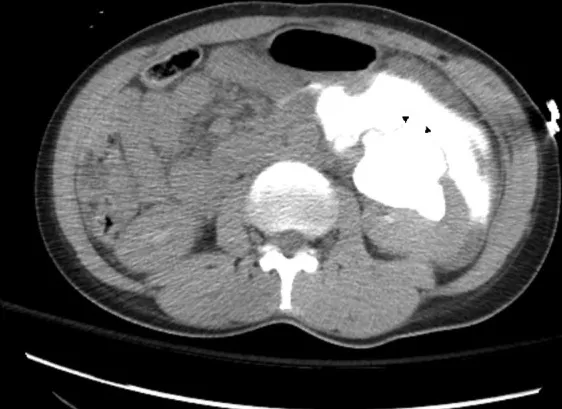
(A) Delayed phase of CT urogram; axial image of left kidney showing contrast extravasation and 11 mm defect (arrow heads) in the renal pelvis.
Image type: radiology (ct)